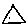
Label: triangle